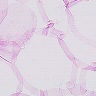
Metastatic tissue present: no